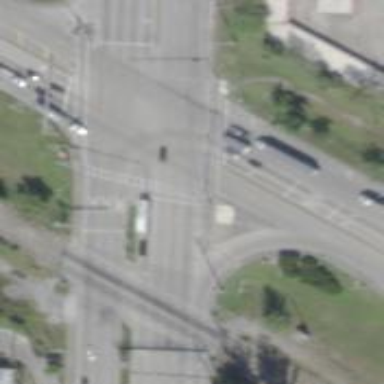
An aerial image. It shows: Secondary link road.